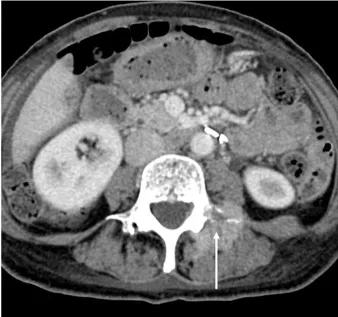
Abdominal contrast-enhanced computed CT findings 3 weeks after surgery. . D: 3/4th of lumbar spine melted.
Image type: radiology (ct)